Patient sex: M
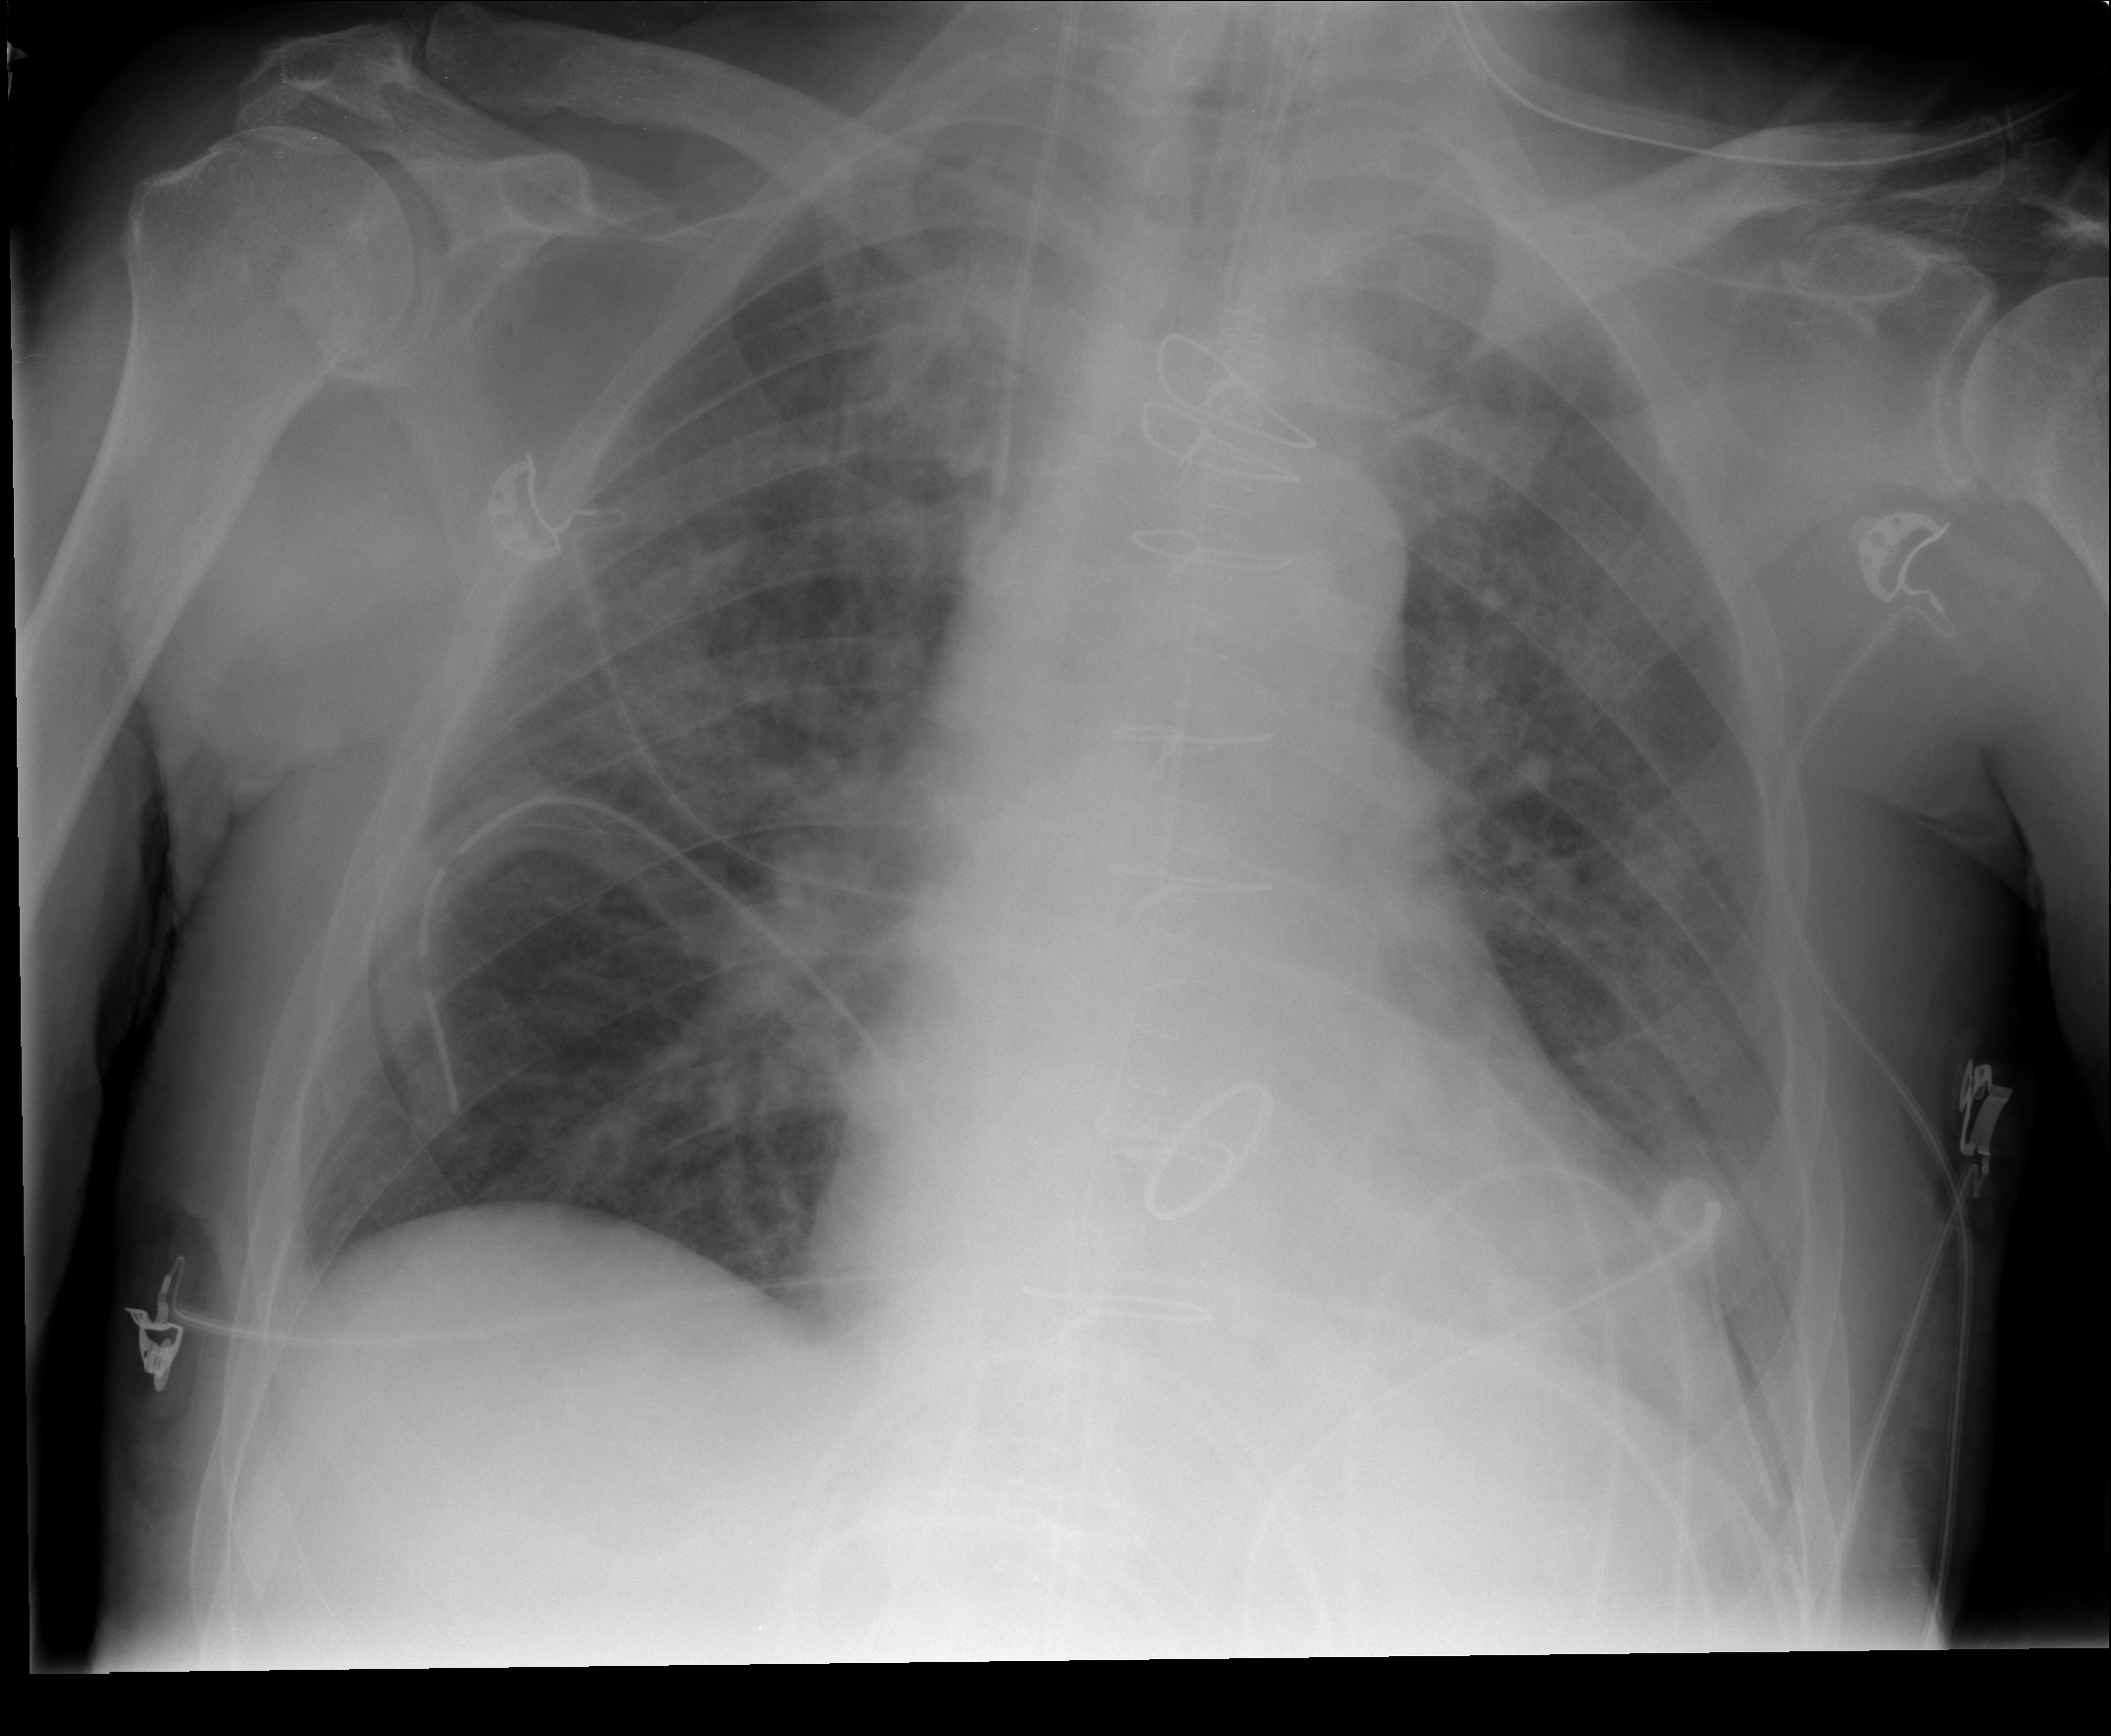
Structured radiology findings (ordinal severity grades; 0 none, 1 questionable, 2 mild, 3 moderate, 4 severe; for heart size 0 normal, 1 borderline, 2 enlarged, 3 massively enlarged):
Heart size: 1
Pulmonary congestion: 2
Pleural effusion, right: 1
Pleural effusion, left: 1
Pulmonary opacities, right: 3
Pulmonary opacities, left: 3
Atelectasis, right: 2
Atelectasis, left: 2